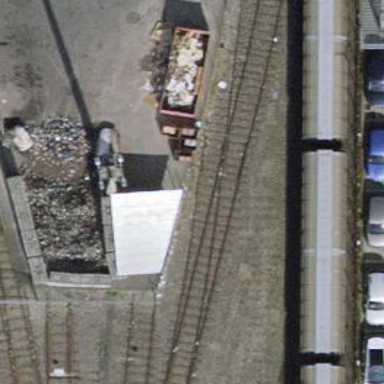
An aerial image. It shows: Disused railway spur service.